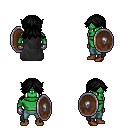
a pixel art fantasy rpg character, male body template, orc, green skin, black cape, teal pants, black loose hair, metal gloves, brown shoes, shield, four views (front, back, left, right), 2x2 character sprite sheet, small pixel art, hard edges, no anti-aliasing